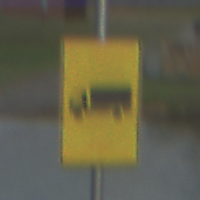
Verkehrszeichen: KFZZulaessigeGesamtmasse3Komma5TOhnePfeilsymbol
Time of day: SunriseSunset
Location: Outdoor (RoadRail)
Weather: PartlyCloudy
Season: NotSpecified
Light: Natural